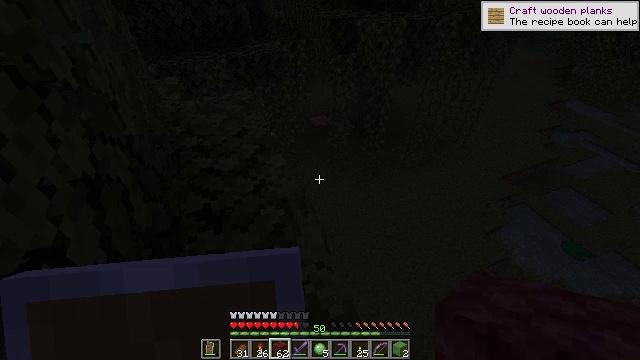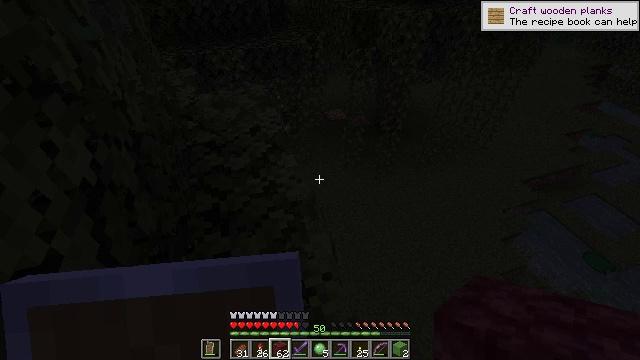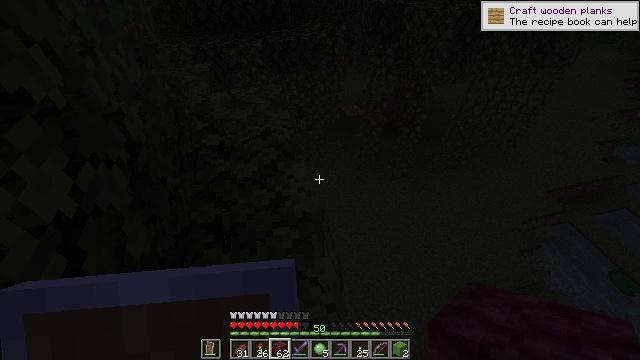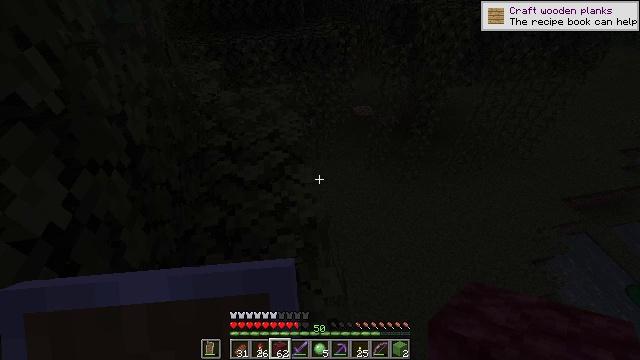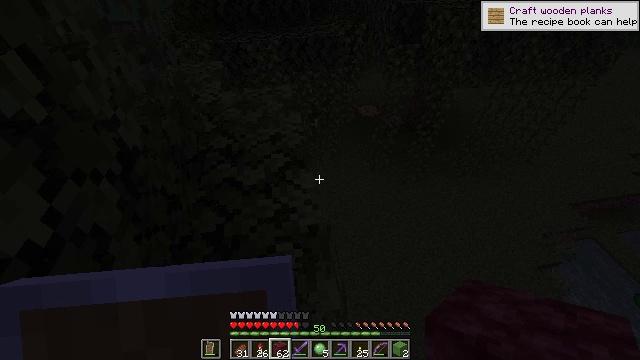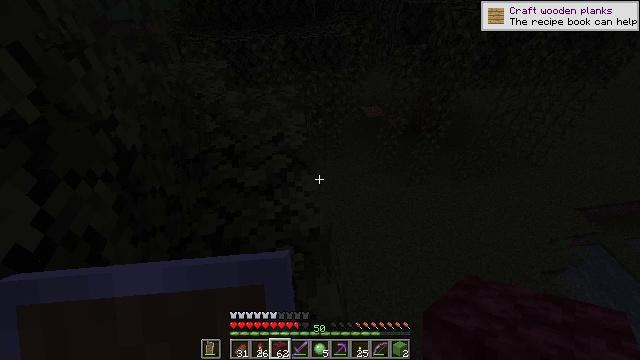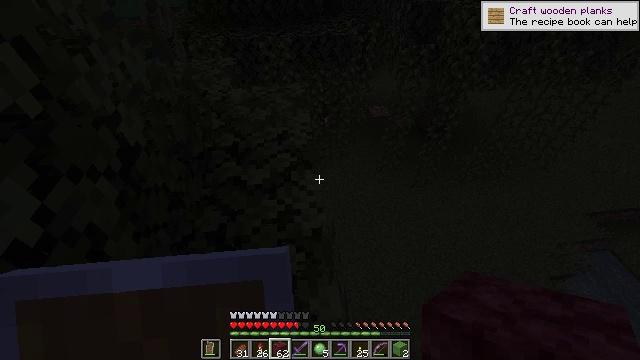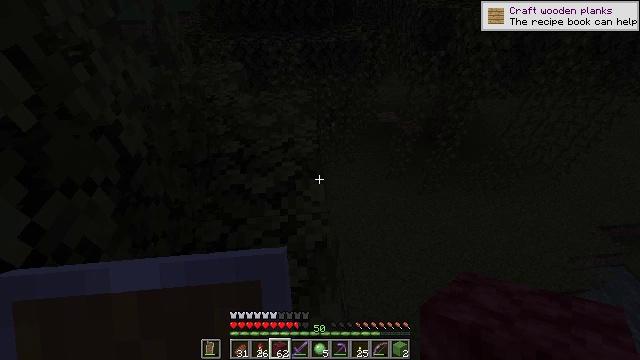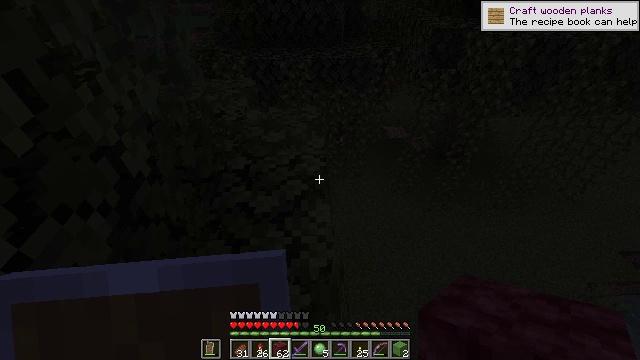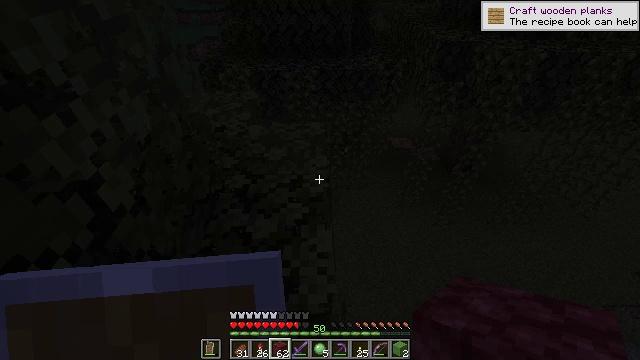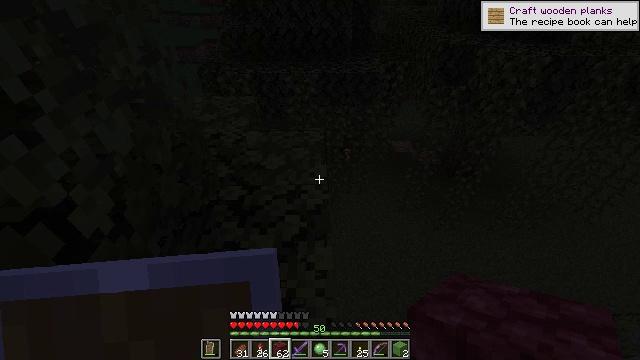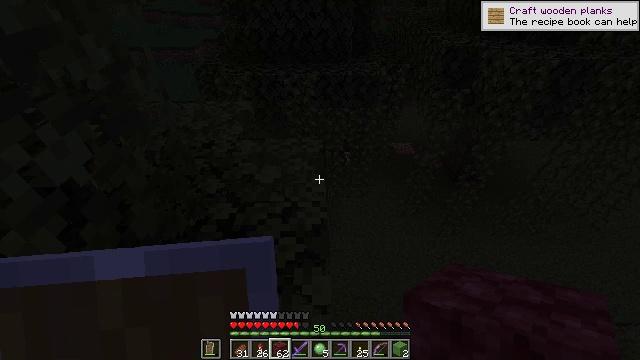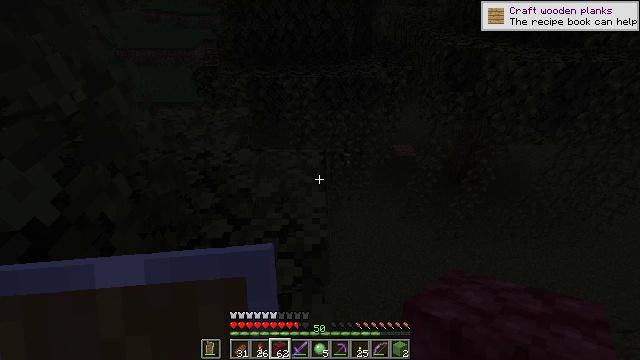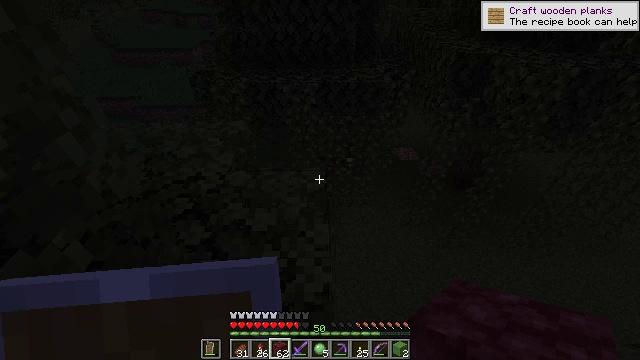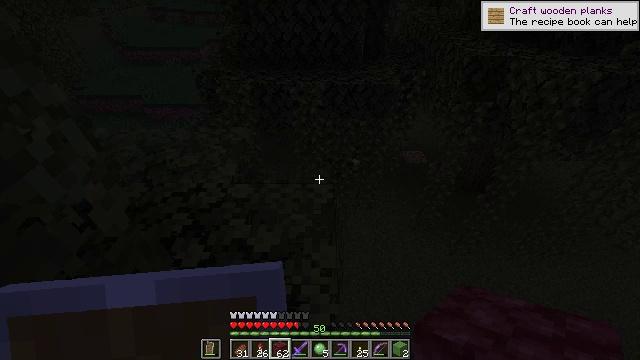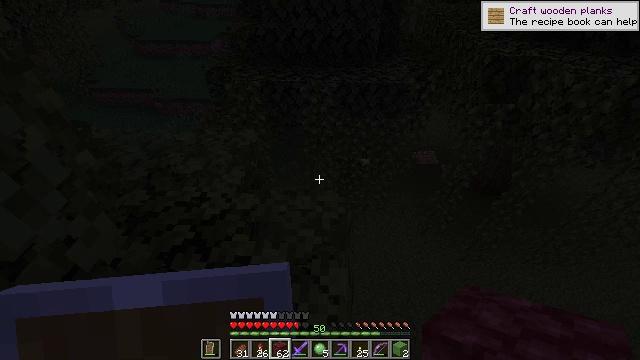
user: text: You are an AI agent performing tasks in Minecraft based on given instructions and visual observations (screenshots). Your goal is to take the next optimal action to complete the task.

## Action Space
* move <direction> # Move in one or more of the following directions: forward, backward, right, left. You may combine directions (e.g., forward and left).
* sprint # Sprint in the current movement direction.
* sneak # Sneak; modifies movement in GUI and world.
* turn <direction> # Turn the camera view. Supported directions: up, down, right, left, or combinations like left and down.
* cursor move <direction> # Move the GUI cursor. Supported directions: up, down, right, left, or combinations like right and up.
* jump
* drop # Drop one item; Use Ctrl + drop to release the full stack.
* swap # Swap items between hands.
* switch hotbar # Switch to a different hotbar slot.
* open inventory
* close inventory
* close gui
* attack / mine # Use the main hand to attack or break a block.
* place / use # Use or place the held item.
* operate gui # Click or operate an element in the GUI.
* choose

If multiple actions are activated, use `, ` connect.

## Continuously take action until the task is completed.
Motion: motion action
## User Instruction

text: Hunt mobs.
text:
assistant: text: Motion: move forward, turn left and down
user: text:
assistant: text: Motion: move forward, turn left and down
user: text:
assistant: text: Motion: turn left
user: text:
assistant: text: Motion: turn left
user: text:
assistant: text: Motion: turn left
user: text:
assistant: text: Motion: turn left
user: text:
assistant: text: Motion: move forward, turn left
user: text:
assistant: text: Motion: move forward, turn left and up
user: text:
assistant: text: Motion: move forward, turn left and up
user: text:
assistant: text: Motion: move forward
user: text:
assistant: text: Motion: move forward
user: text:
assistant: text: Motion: move forward
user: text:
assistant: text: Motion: move forward
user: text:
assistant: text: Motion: move forward, turn left
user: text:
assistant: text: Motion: move forward, turn left and down
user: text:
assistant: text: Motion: move forward, turn left
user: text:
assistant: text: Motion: move forward, turn left
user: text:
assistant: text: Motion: move forward, turn left
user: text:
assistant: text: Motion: move forward
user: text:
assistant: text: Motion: move forward, turn left
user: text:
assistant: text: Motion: move forward, turn left
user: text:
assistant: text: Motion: turn left
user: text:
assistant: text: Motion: no_op
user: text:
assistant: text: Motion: turn left
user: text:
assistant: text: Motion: no_op
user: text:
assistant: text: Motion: no_op
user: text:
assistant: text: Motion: no_op
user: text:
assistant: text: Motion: move forward
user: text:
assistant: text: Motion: move forward, turn left
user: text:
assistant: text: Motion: move forward, turn left